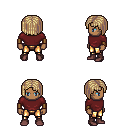
a pixel art fantasy rpg character, male body template, human, dark skin, maroon long-sleeve shirt, gold greaves, white blonde pageboy hairstyle, leather bracers, maroon shoes, four views (front, back, left, right), 2x2 character sprite sheet, small pixel art, hard edges, no anti-aliasing